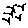
Label: bird